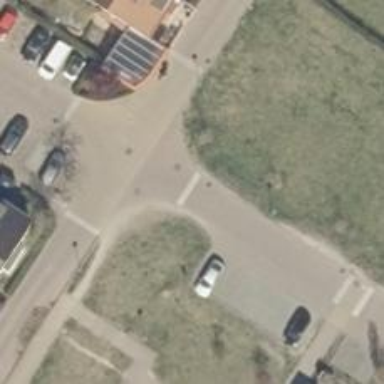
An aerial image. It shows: Traffic calming table.